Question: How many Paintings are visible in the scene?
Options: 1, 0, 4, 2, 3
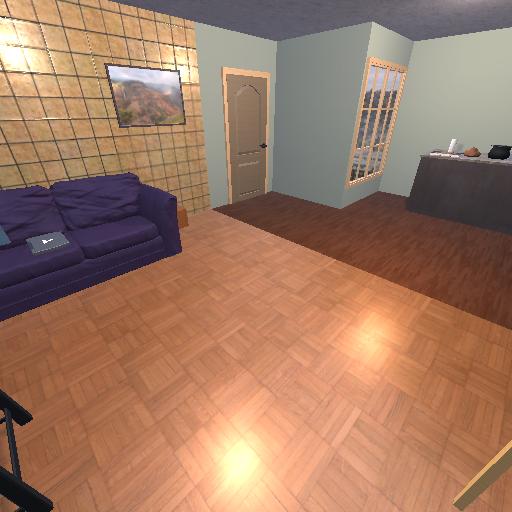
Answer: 1